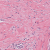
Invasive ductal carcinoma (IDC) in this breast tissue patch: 0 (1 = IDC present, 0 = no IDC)